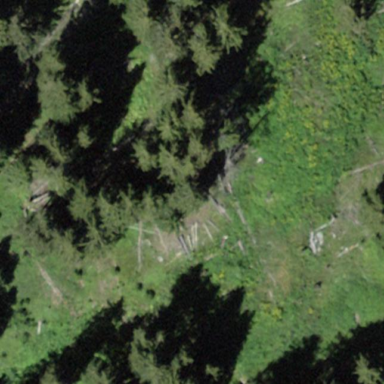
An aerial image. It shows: Forest area.